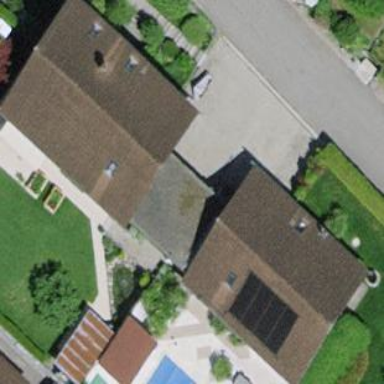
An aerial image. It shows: Group of garages.